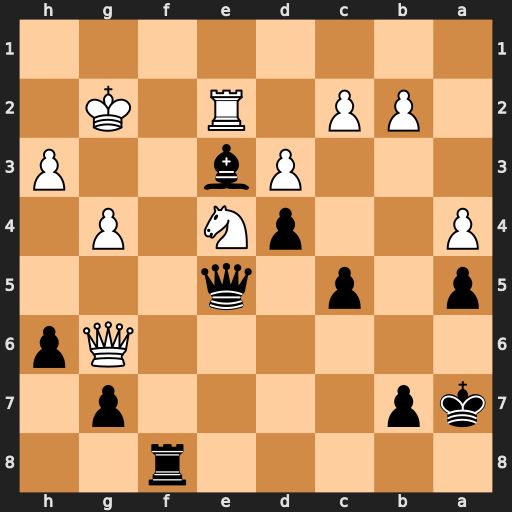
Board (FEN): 5r2/kp4p1/6Qp/p1p1q3/P2pN1P1/3Pb2P/1PP1R1K1/8
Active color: b
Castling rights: -
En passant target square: -
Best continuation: Qf4 Qf5 Rxf5